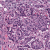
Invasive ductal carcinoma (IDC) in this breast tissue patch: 1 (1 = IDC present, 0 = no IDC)